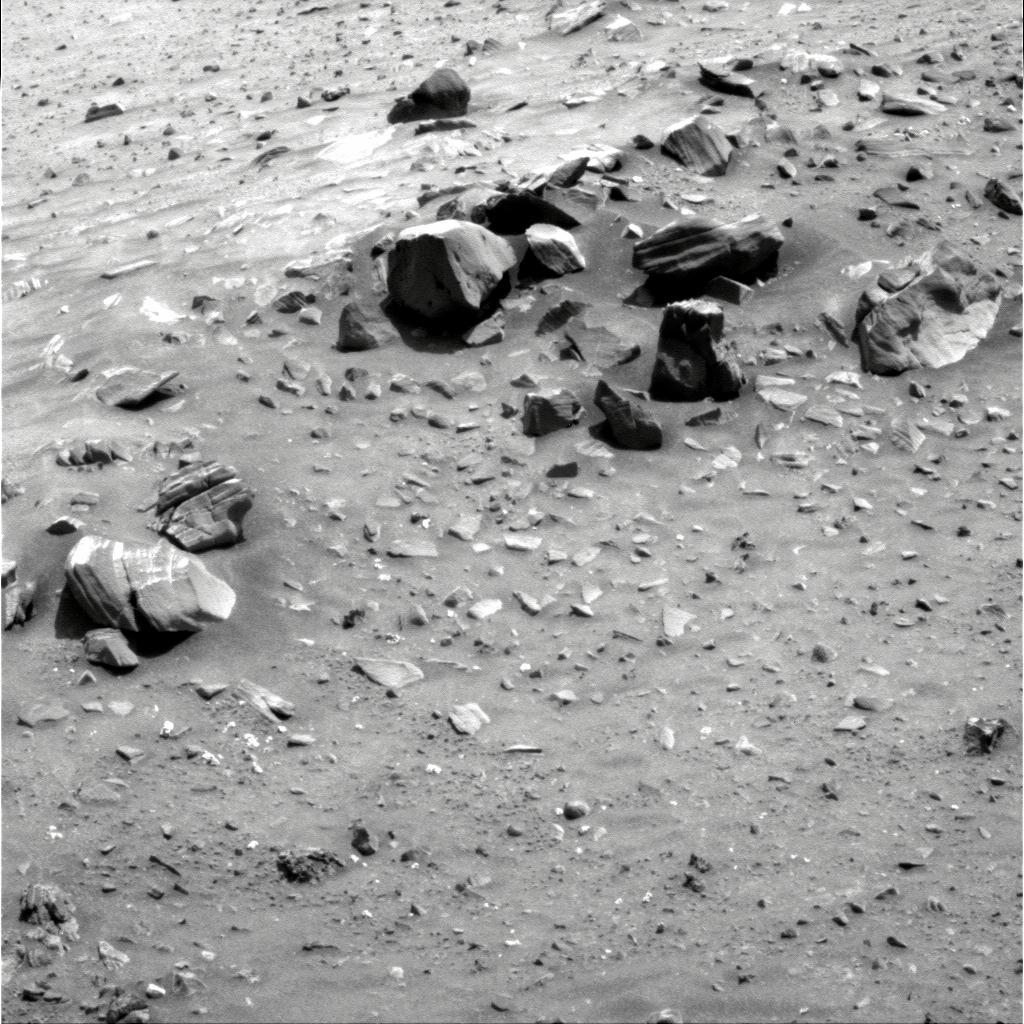
Terrain classes present: Gravel / Sand / Soil, Rock, Shadow